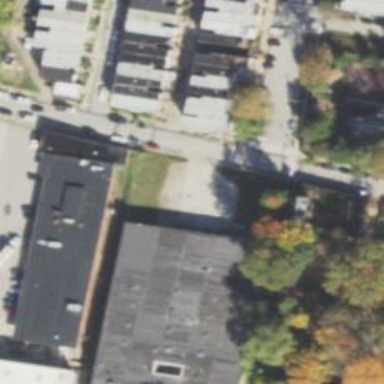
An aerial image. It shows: Alleyway designated as service road.